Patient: sex F, age 51
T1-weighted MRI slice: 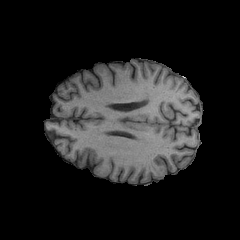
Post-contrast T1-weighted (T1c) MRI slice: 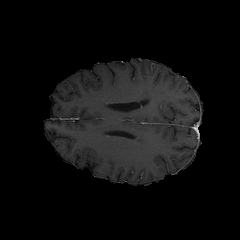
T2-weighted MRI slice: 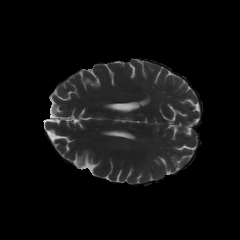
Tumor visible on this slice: no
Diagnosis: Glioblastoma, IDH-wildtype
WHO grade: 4